Brain MRI, t1w sequence, axial 2D slice.
Patient: age 35, sex M, weight 95 kg, height 1.95 m
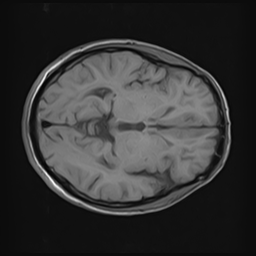